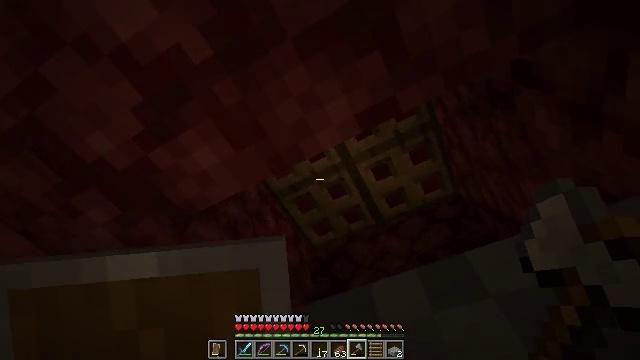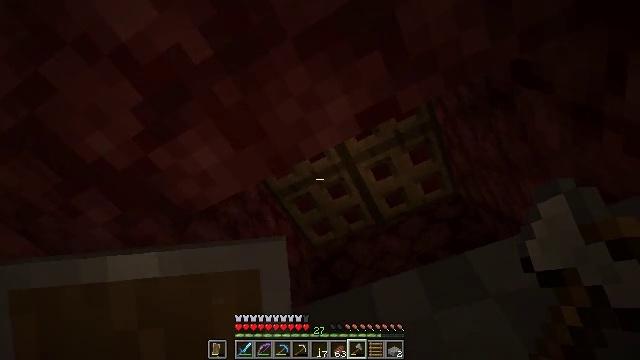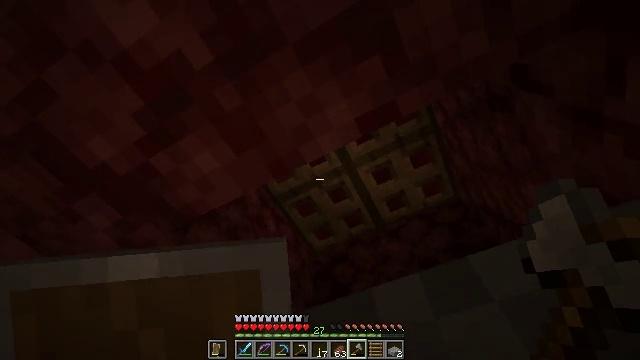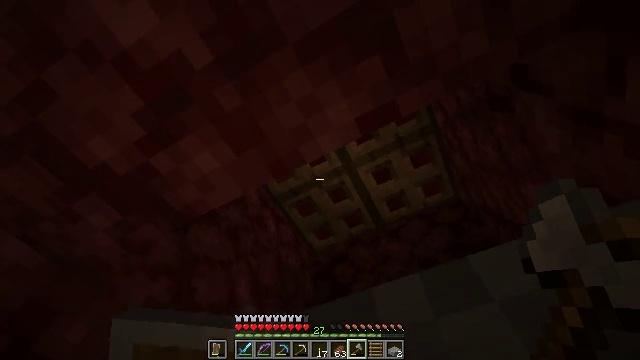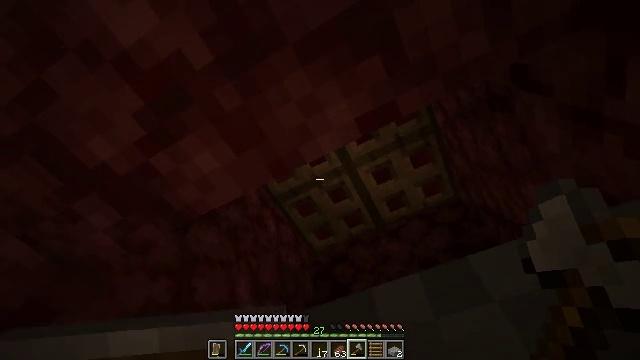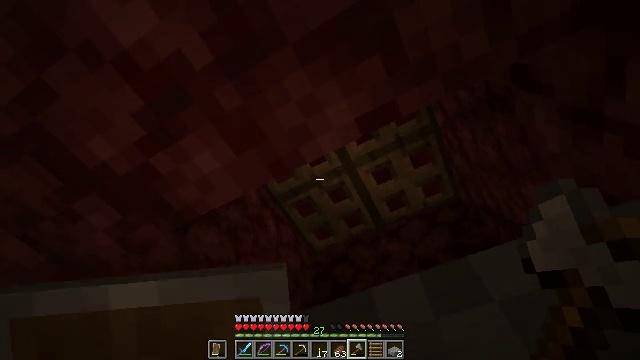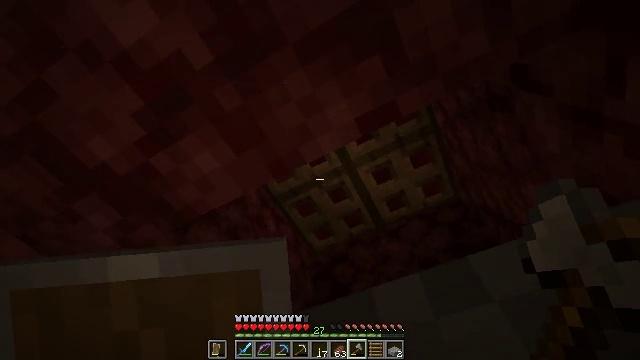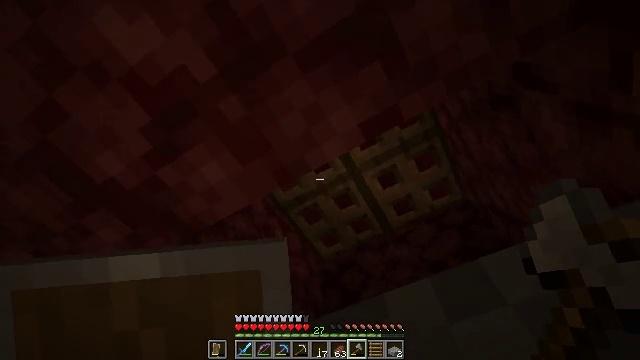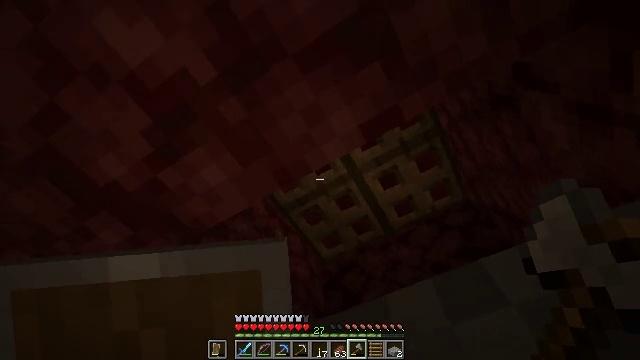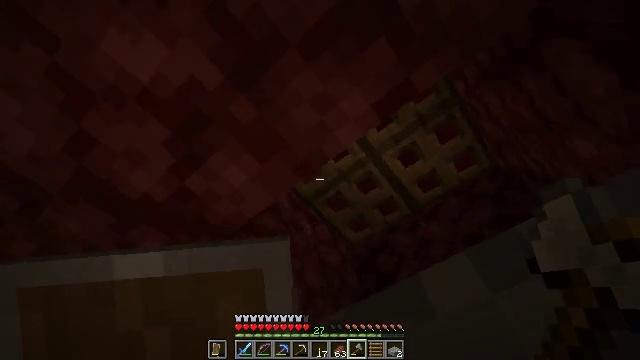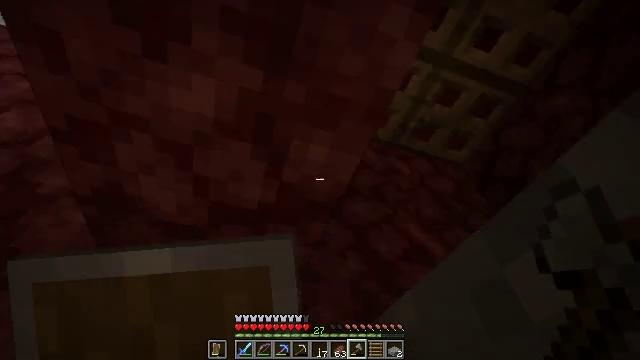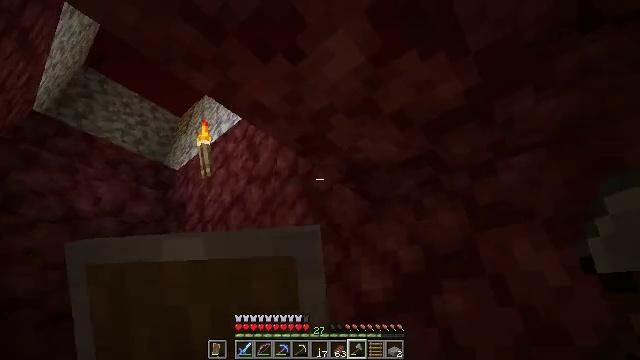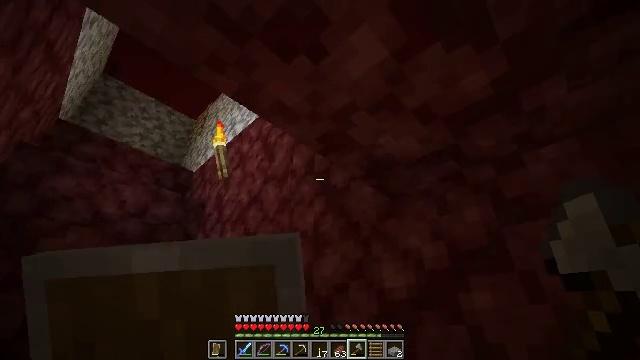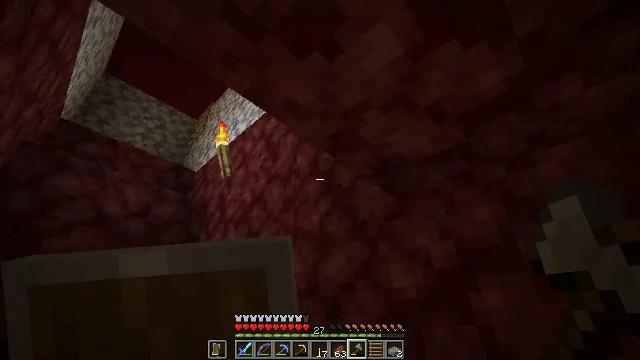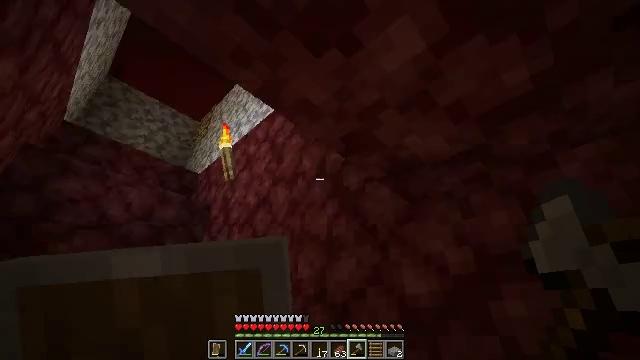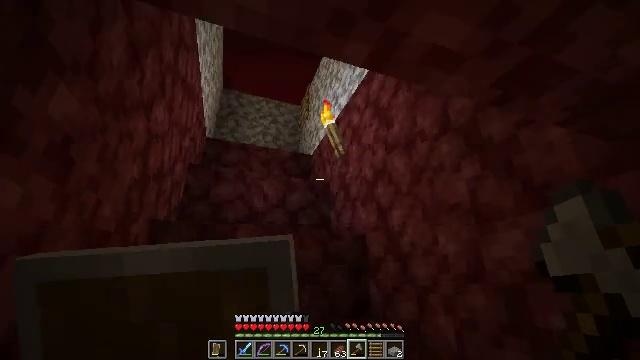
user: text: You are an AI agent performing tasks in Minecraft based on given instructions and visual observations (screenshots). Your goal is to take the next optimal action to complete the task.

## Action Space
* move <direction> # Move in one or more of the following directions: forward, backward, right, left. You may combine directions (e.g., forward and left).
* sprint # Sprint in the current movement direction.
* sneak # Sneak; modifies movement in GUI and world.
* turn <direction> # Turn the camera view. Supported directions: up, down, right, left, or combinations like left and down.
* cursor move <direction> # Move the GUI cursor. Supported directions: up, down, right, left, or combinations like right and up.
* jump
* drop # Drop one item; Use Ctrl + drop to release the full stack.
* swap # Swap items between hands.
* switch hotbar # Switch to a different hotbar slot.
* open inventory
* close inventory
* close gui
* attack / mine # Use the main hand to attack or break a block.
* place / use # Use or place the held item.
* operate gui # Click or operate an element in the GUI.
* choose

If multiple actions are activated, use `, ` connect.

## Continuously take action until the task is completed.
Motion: motion action
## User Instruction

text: Disassemble the ladder.
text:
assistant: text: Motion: sneak
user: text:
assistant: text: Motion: sneak
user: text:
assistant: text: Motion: sneak, use / place
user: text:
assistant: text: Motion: sneak, use / place
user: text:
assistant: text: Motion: sneak
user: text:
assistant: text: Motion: sneak
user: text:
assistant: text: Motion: sneak, turn left and up
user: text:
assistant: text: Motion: sneak
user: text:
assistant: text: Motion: sneak, turn left and down
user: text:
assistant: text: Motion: sneak, turn left and down
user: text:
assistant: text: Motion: move left, sneak, turn left and down
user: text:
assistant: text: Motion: move left, sneak, turn left
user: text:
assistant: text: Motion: move forward and move left
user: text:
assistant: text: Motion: move forward and move left
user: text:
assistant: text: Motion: move forward and move left, turn left and down
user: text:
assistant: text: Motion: move forward and move left, turn left
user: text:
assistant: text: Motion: move forward and move left, turn left and down
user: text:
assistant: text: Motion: move forward, turn left and down
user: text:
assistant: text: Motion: move forward, jump
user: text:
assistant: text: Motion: move forward, jump
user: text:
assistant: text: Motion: move forward, jump
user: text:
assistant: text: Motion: move forward, jump
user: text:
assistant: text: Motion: move forward
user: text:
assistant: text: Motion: move forward, turn right
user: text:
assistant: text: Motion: move forward, turn right and up
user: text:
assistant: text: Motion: move forward, turn right and up, jump
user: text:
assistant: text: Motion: move forward, turn left and up, jump
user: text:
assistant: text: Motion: move forward, turn left, jump
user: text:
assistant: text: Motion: move forward, turn left, jump
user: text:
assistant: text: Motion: move forward